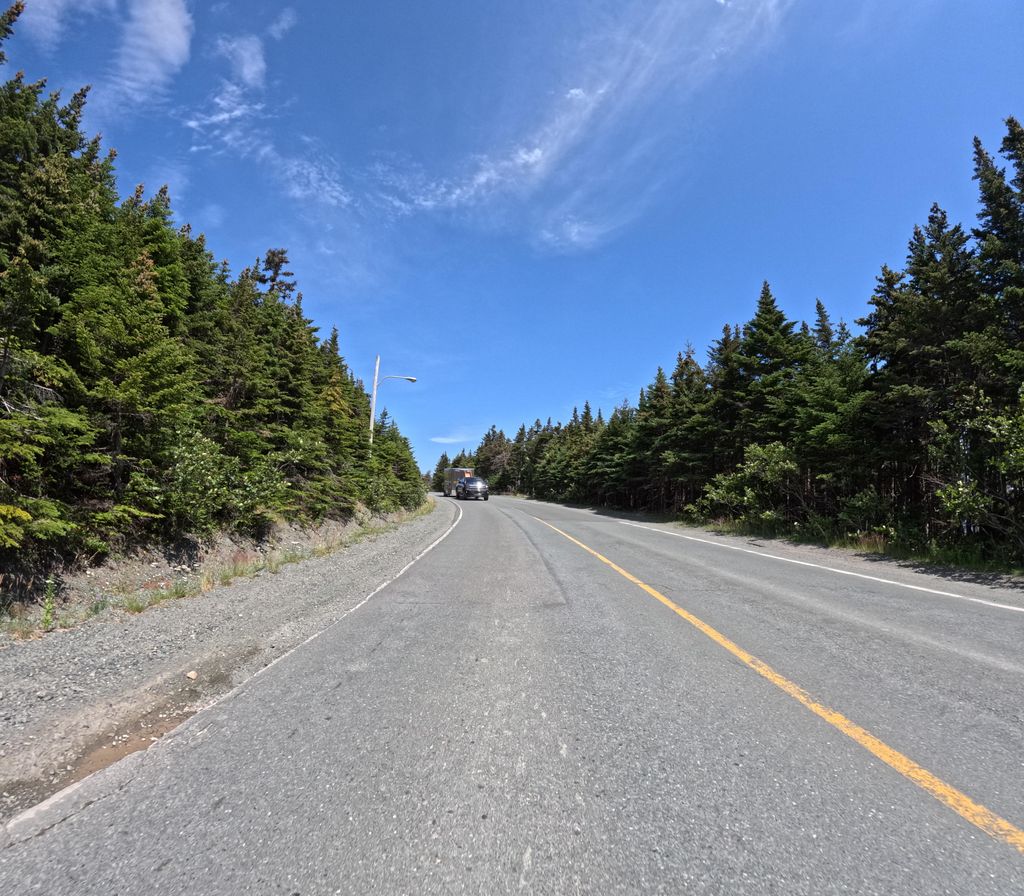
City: st_johns